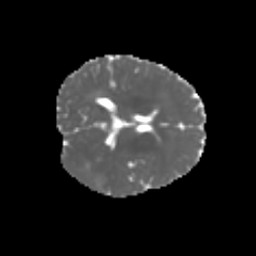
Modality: MD
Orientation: axial
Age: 7
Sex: female
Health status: healthy